Interaction volume radius: 5 \u00c5
Interaction volume height: 20 \u00c5
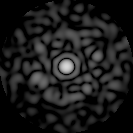
Disorder parameter: 0.7948